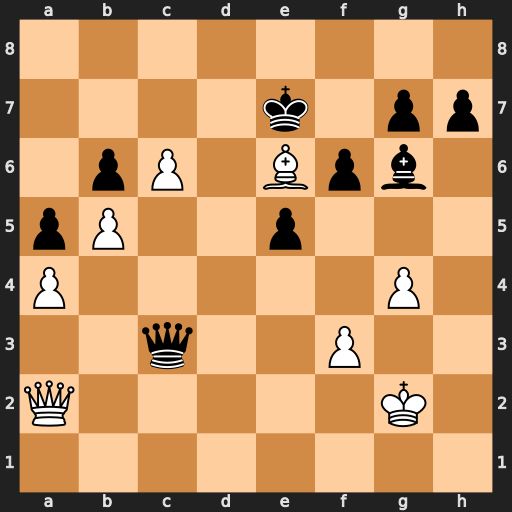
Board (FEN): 8/4k1pp/1pP1Bpb1/pP2p3/P5P1/2q2P2/Q5K1/8
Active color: w
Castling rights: -
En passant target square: -
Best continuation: Qd5 Be8 Bf7 Bxf7 Qd7+ Kf8 Qd6+